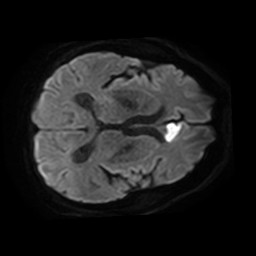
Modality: TRACE
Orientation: axial
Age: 58
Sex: male
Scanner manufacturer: philips
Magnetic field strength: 3 T
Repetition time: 4.346 s
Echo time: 0.06115 s